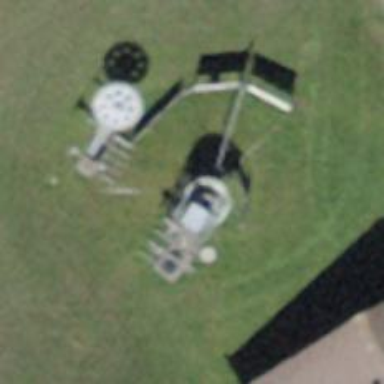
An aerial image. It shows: Pylon for aerialway.